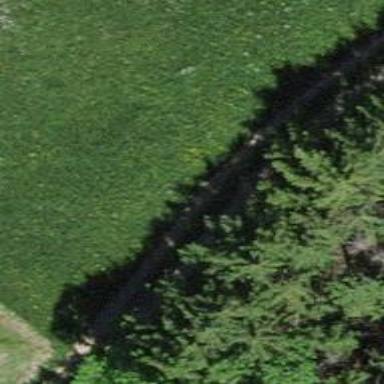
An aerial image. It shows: Track with grade 4 tracktype.